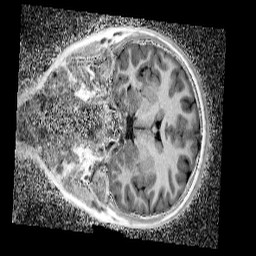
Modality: UNIT1_denoised
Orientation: coronal
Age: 11
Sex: female
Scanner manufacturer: siemens
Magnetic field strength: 3 T
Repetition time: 4 s
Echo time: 0.00299 s